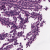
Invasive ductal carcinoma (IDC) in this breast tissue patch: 1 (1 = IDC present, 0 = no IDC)